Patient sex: M
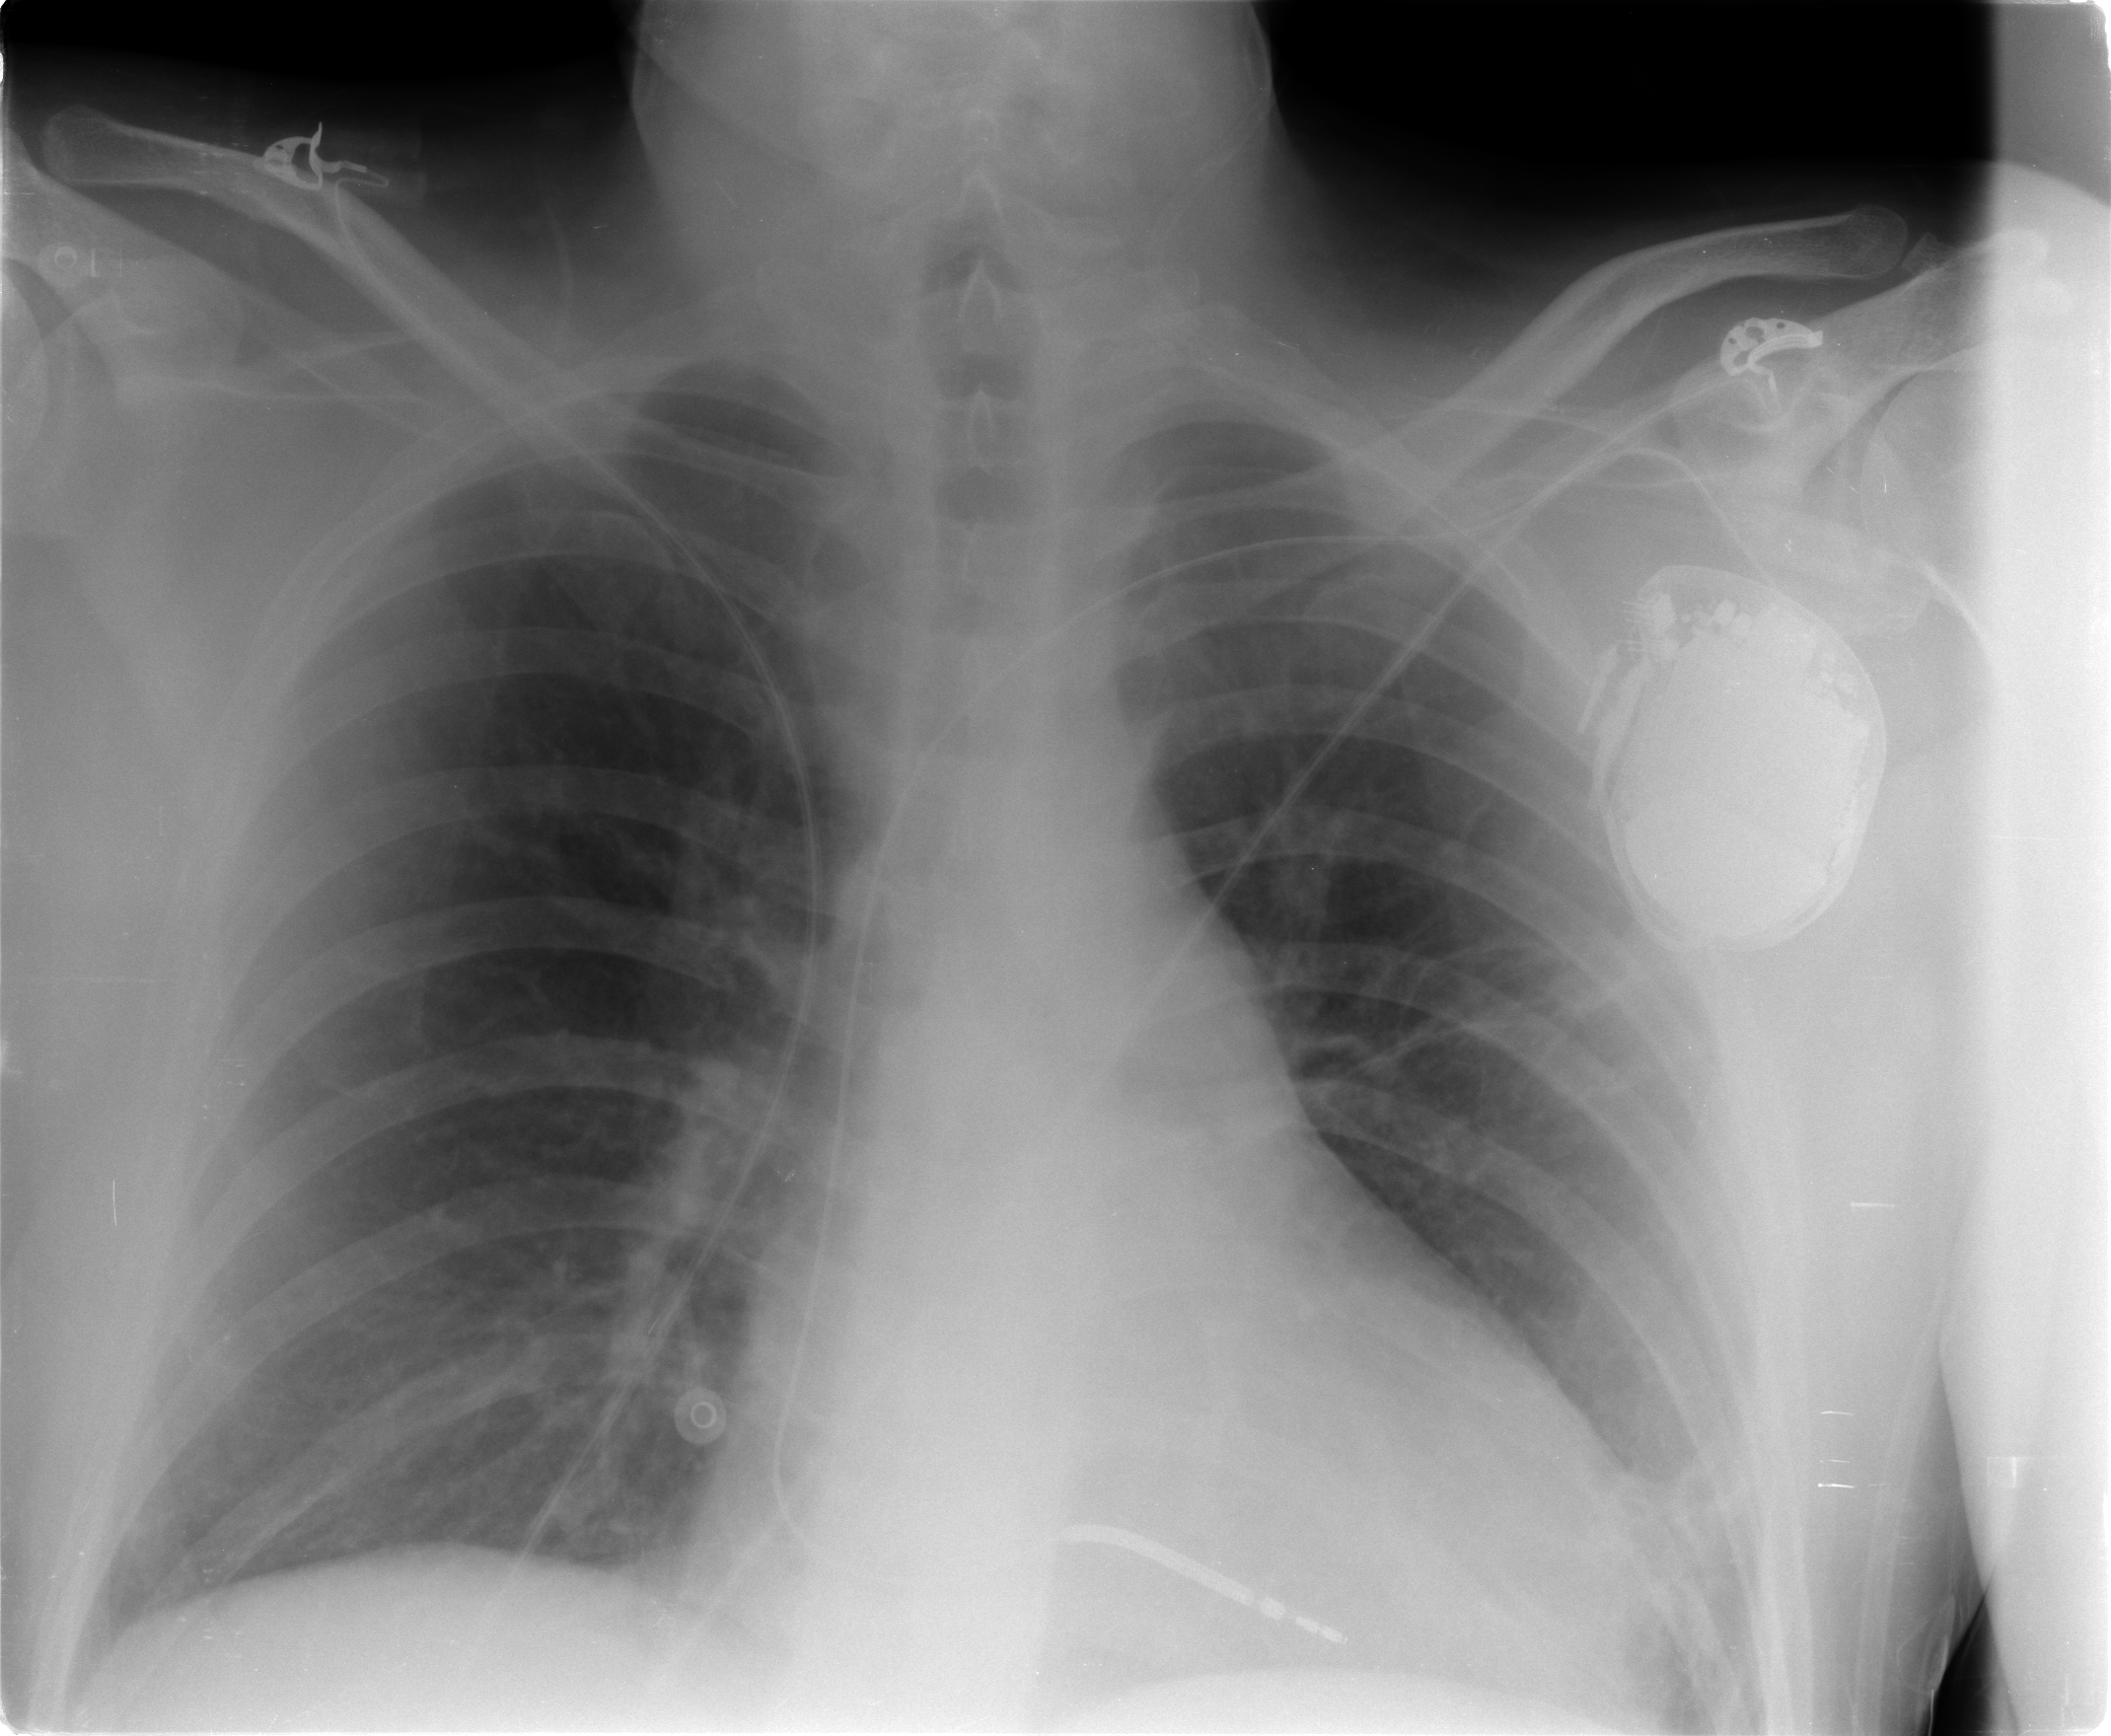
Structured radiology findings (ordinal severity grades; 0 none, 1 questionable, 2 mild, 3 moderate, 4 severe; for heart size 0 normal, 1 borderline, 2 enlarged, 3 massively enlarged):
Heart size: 2
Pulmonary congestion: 0
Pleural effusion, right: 0
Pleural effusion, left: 2
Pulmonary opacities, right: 0
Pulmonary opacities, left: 0
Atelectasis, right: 2
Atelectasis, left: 2